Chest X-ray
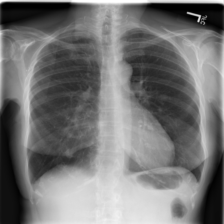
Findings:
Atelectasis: negative
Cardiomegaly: negative
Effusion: negative
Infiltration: negative
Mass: negative
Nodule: negative
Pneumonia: negative
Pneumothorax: negative
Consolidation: negative
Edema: negative
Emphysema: negative
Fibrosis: negative
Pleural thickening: negative
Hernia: negative